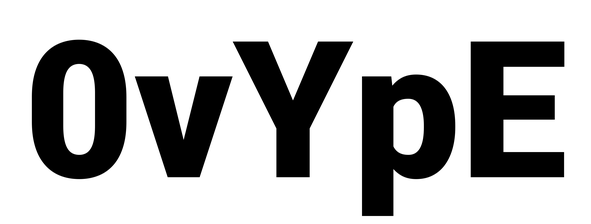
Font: Roboto_Black